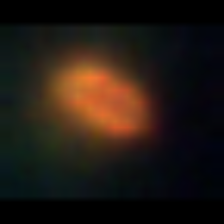
Taxon: Unknown_phyto
Group: Unknown